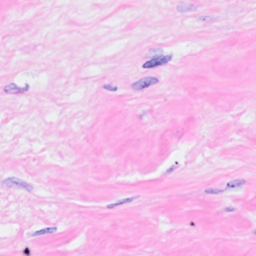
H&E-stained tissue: Breast